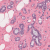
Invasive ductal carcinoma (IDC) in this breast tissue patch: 0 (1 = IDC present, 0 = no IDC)